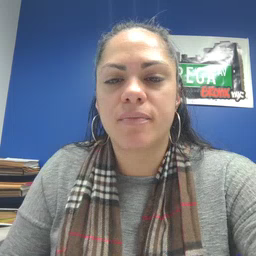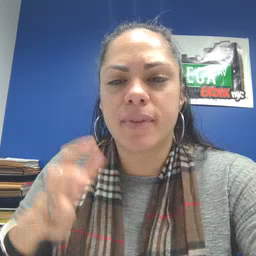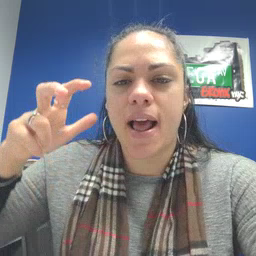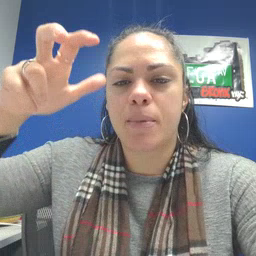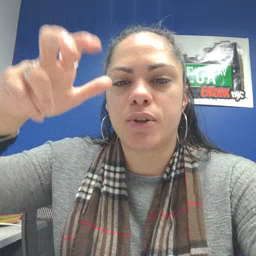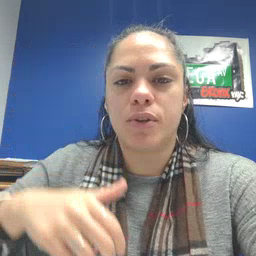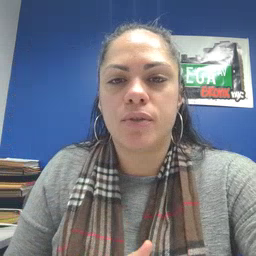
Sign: helicopter